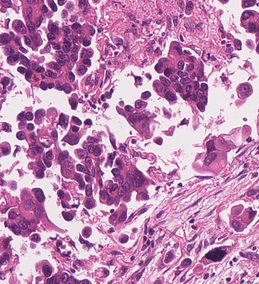
Tumor epithelial tissue: yes
Tumor-associated stroma tissue: yes
Normal tissue: no